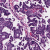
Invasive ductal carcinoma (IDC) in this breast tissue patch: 1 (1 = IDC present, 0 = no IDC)